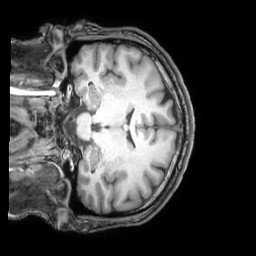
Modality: T1w
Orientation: coronal
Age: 32
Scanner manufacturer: philips
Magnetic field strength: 3 T
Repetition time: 0.007 s
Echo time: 0.003501 s